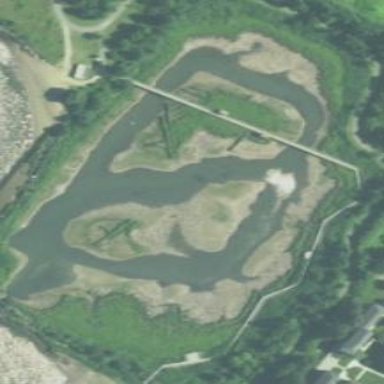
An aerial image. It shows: Marsh wetland.